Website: crate-barrel
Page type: account-selection
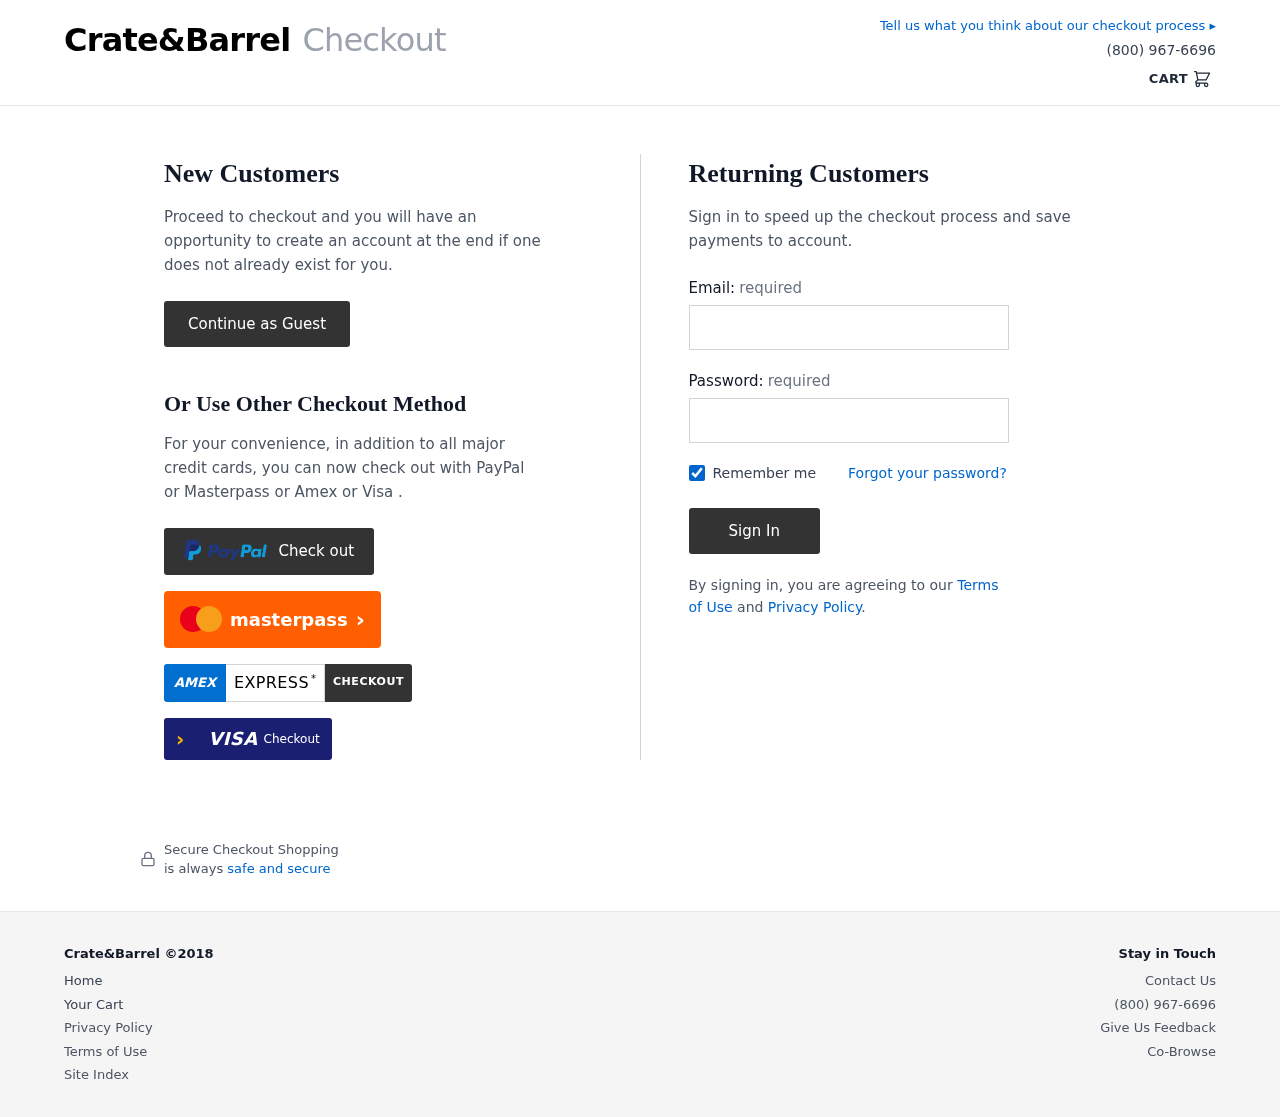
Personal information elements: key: PII_LOGIN_USERNAME
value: nichole8720